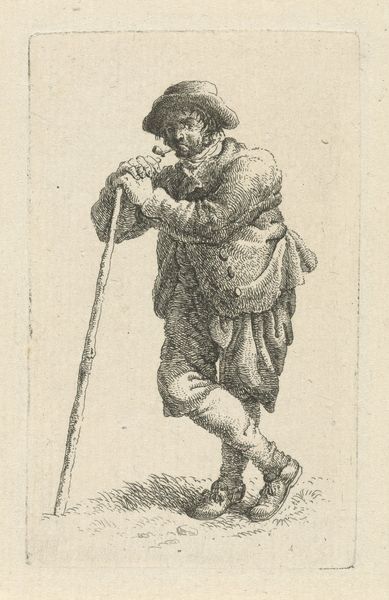
Titel: Rokende man, leunend op een wandelstok
Künstler: François Joseph (II) Pfeiffer
Standort: Amsterdam
Institution: Rijksmuseum
Schlagwörter: mann, schatten, hut, schwarz, skizze, zeichnung, gras, bart, hose, jacke, rembrandt, hände, haare, stehend, stock, beine, kopfbedeckung, ruhe, schuhe, stab, rast, pfeife, knöpfe, wandern, wanderer, aufgestützt